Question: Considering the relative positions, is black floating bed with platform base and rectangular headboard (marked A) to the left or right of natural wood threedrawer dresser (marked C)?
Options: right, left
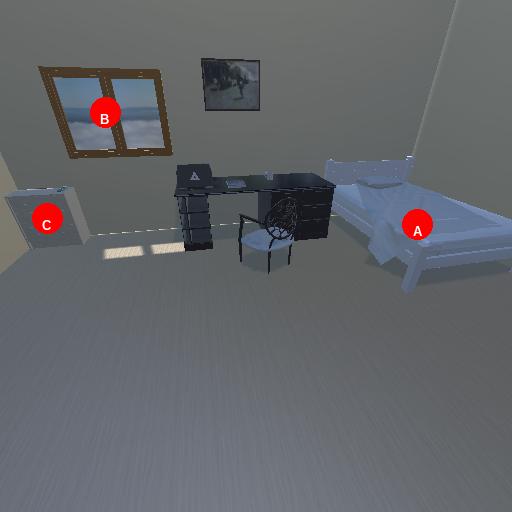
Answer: right